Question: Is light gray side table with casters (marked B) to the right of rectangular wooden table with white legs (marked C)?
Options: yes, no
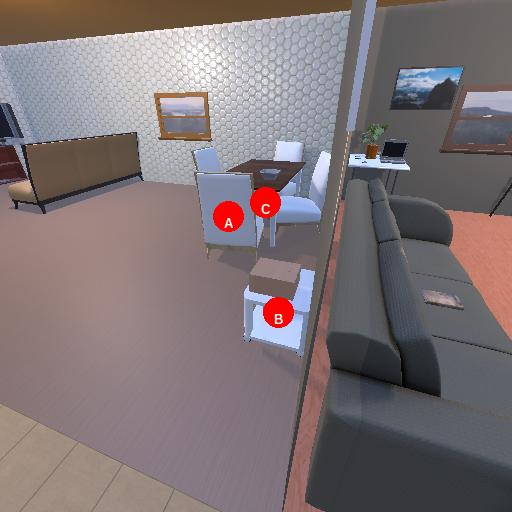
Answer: yes